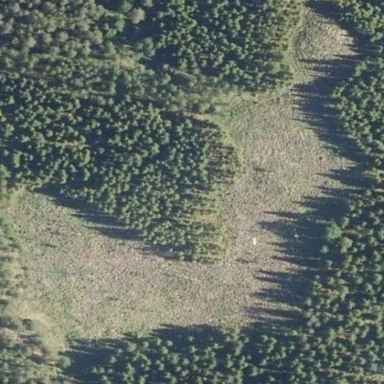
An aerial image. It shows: Clearcut man-made area surrounded by scrub vegetation.